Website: macys
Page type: billing-address
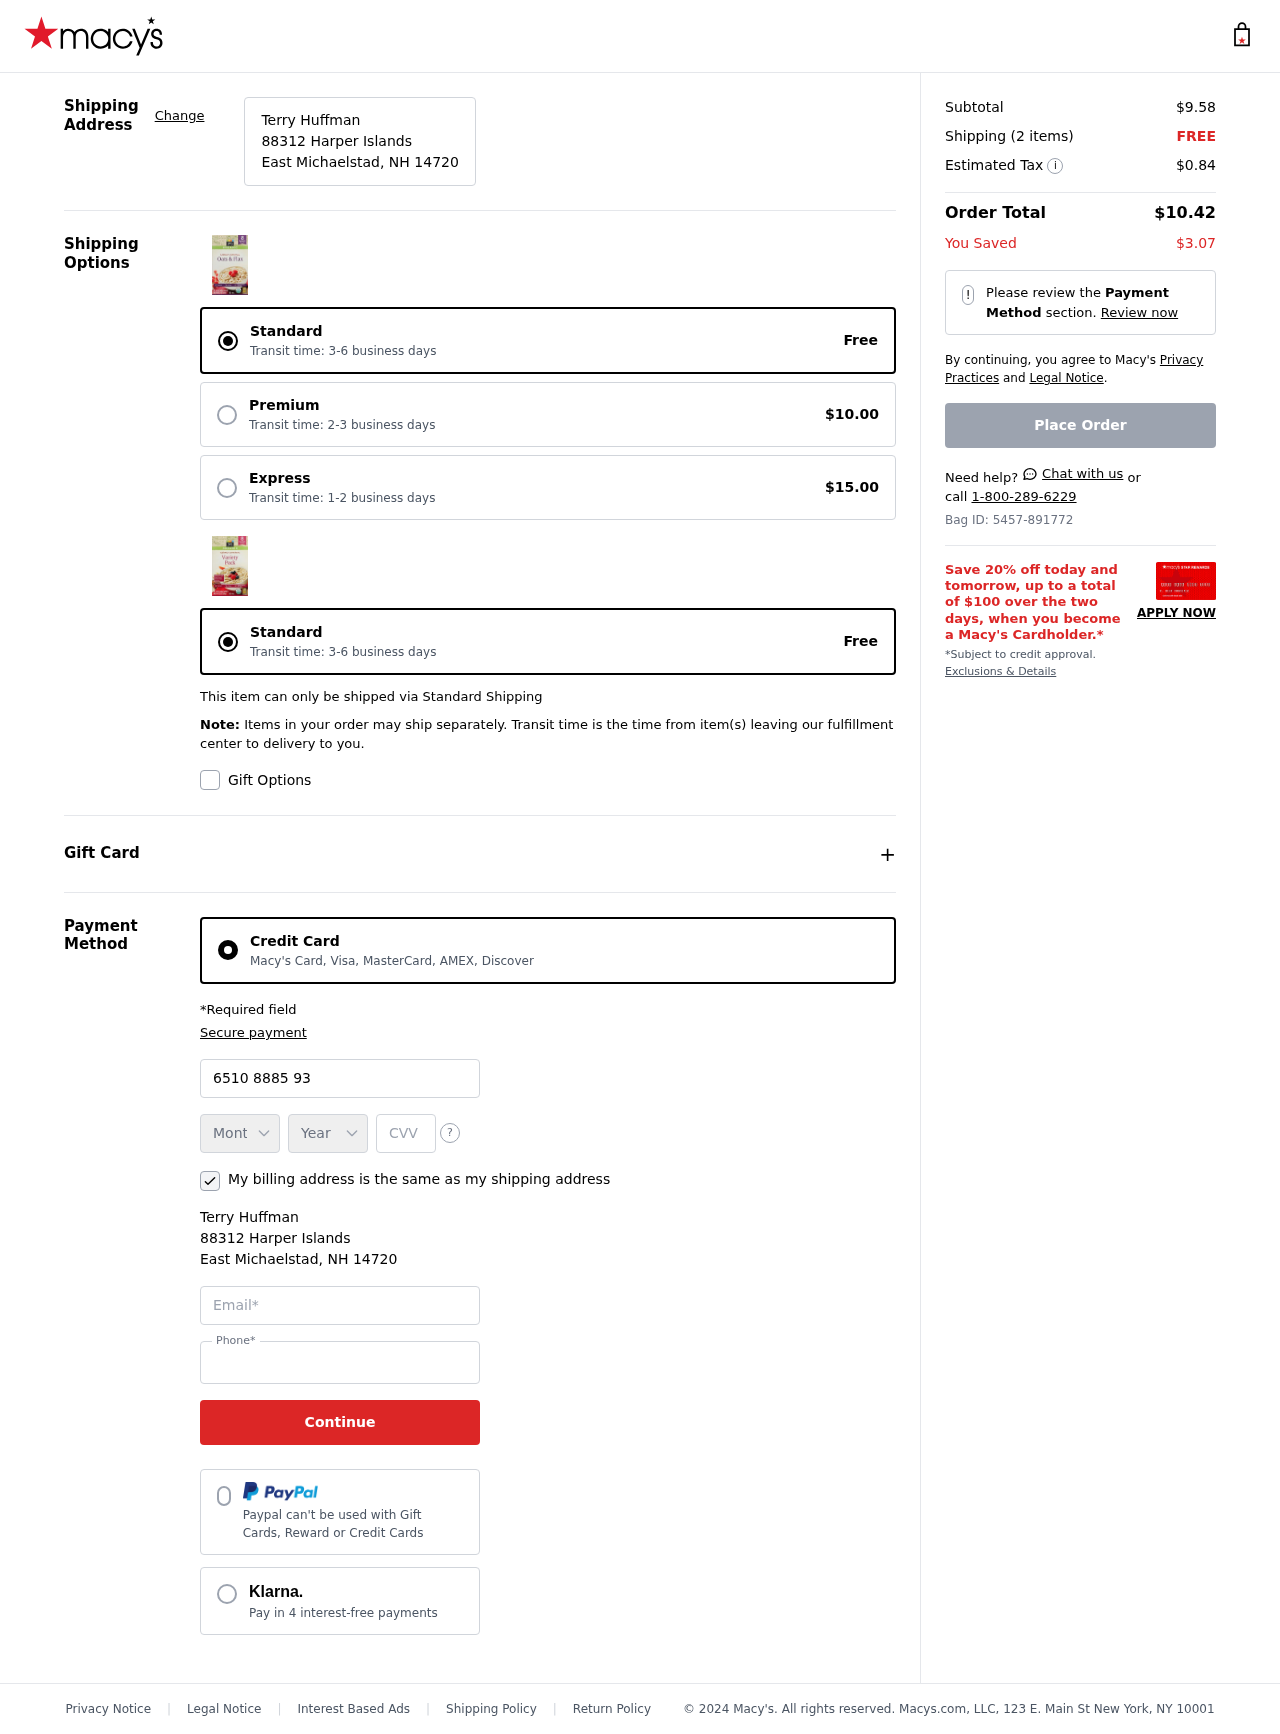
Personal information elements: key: PII_CARD_CVV
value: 431
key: PII_CARD_EXPIRY_MONTH
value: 06
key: PII_CARD_EXPIRY_YEAR
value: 30
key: PII_CARD_NUMBER
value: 6510 8885 9380 2208
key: PII_CITY_STATE_ZIP
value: East Michaelstad, NH 14720
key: PII_EMAIL
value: terry_huffman@hotmail.com
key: PII_FULLNAME
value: Terry Huffman
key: PII_PHONE
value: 3736526231
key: PII_STREET
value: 88312 Harper Islands
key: PII_FULLNAME2
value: Terry Huffman
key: PII_STREET2
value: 88312 Harper Islands
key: PII_CITY_STATE_ZIP2
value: East Michaelstad, NH 14720
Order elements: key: ORDER_SUBTOTAL
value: $9.58
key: ORDER_NUM_ITEMS
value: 2
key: ORDER_SHIPPING_COST
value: FREE
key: ORDER_TAX
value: $0.84
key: ORDER_TOTAL
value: $10.42
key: ORDER_SAVINGS
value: $3.07
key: ORDER_ID
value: Bag ID: 5457-891772